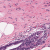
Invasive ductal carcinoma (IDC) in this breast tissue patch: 0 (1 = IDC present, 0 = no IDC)